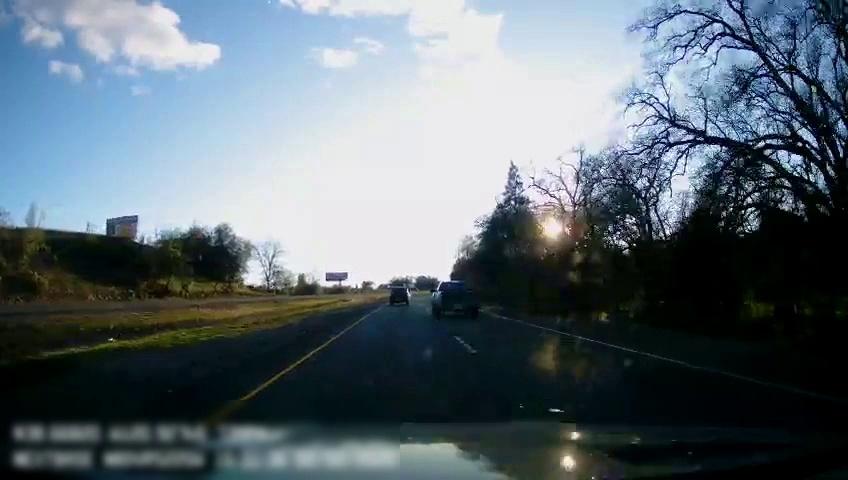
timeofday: Day
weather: Sunny
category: Drivable Space
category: Drivable Space
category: Vehicles | Truck
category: Vehicles | SUV
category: Lanes | Current Lane
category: Lanes | Current Lane
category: Lanes | Alternate Lane
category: Traffic | Signs